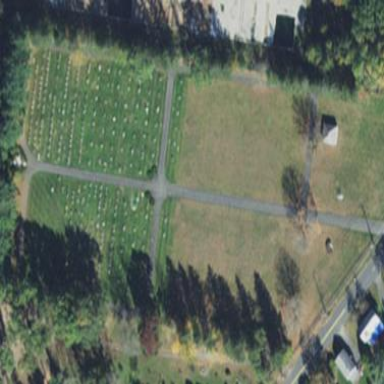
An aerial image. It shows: Cemetery.